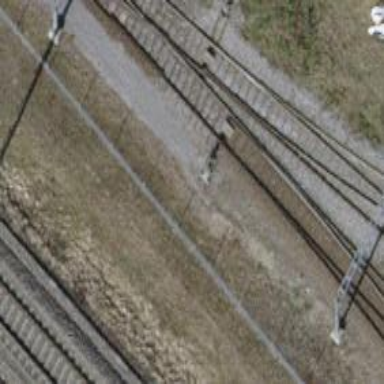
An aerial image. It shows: Railway switch.